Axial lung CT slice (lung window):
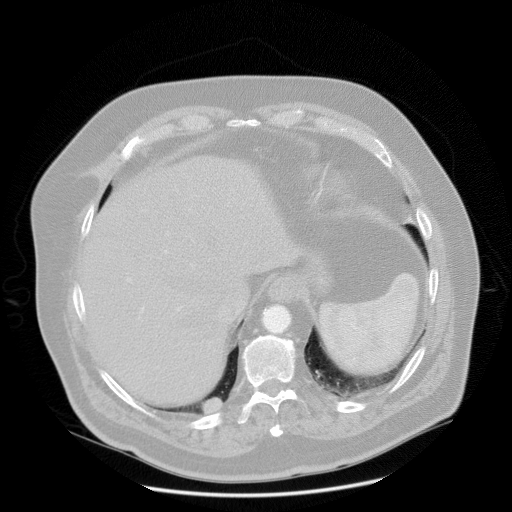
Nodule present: no